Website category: sports
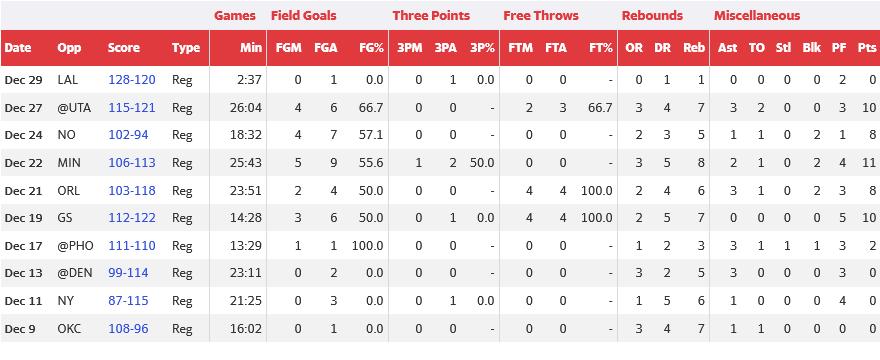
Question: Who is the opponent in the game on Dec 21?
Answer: ORL

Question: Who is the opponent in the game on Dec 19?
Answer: GS

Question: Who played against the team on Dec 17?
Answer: PHO

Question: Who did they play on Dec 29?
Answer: LAL

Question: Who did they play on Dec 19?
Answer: GS

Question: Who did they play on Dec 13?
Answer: DEN

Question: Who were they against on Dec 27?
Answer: UTA

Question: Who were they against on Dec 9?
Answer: OKC

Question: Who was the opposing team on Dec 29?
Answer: LAL

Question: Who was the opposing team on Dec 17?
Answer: PHO

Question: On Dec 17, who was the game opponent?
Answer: PHO

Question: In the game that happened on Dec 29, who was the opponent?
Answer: LAL

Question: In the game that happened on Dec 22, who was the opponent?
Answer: MIN

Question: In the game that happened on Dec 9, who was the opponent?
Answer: OKC

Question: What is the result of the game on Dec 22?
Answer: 106-113

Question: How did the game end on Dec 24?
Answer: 102-94

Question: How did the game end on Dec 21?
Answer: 103-118

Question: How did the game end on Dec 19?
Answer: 112-122

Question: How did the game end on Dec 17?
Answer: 111-110

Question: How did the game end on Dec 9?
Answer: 108-96

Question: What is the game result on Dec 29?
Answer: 128-120

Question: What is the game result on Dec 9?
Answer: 108-96

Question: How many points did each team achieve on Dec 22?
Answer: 106-113

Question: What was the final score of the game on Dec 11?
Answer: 87-115

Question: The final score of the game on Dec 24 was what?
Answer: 102-94

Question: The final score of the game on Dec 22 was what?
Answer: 106-113

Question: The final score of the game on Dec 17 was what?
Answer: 111-110

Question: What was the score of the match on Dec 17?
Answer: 111-110

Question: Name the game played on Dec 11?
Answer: Reg

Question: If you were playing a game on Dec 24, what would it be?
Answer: Reg

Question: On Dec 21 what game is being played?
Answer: Reg

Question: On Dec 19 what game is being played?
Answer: Reg

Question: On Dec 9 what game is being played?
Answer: Reg

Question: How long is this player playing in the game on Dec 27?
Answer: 26:04

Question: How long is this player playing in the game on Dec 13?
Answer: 23:11

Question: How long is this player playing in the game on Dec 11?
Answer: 21:25

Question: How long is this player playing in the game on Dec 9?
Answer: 16:02

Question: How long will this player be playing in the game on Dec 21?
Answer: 23:51

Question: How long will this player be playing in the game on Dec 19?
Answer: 14:28

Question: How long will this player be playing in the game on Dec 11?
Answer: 21:25

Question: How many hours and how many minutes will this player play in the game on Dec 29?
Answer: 2:37

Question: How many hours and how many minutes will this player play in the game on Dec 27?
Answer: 26:04

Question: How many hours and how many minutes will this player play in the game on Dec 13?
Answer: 23:11

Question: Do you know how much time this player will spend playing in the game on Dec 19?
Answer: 14:28

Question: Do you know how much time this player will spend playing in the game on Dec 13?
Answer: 23:11

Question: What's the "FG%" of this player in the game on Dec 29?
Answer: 0.0

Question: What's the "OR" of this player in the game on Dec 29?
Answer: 0

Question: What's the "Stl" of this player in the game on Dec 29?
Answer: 0

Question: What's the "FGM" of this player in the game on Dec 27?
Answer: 4

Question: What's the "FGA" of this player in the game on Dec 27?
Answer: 6

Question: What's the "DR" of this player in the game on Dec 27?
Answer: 4

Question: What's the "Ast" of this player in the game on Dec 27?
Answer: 3

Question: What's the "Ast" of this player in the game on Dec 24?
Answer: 1

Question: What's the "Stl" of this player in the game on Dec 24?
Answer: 0

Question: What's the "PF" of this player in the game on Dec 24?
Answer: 1

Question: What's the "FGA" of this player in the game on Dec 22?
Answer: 9

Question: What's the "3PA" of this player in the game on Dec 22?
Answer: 2

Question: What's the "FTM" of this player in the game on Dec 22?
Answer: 0

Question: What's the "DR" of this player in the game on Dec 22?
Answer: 5

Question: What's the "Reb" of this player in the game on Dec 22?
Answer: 8

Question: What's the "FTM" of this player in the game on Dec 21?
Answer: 4

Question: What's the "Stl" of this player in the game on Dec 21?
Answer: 0

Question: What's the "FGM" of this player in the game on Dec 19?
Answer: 3

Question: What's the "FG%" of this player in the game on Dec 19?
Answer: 50.0